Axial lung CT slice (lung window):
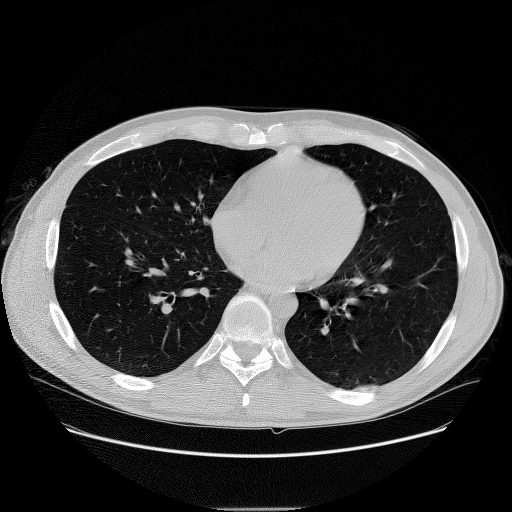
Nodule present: no